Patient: sex M, age 30
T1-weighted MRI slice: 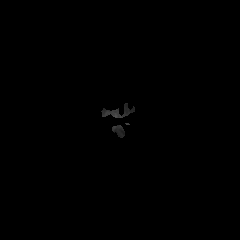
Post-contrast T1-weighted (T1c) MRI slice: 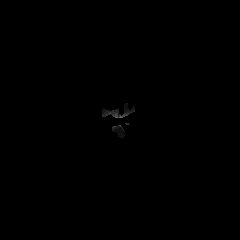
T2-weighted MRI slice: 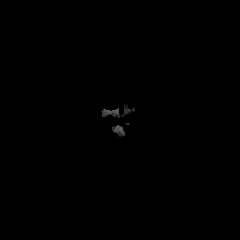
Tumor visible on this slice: no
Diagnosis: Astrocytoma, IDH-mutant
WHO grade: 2